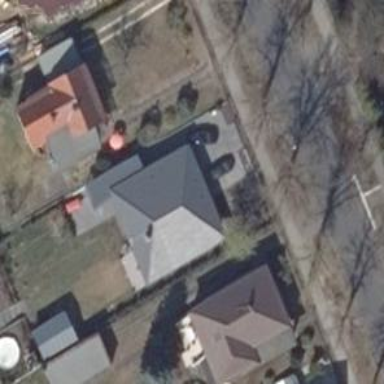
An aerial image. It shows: Detached building with hipped roof.